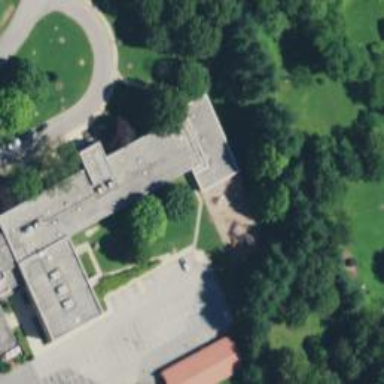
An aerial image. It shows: School building.